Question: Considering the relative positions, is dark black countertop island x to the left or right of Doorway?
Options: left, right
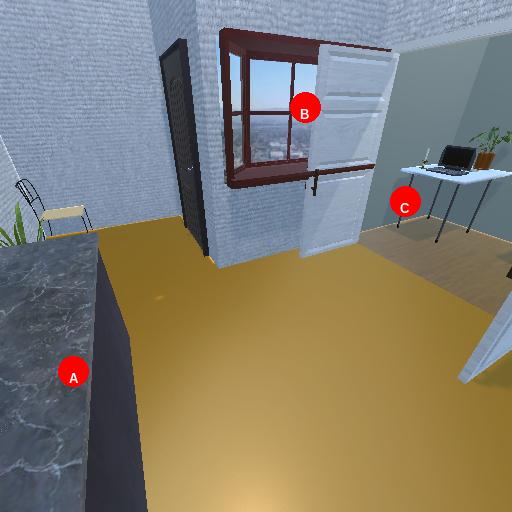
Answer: left